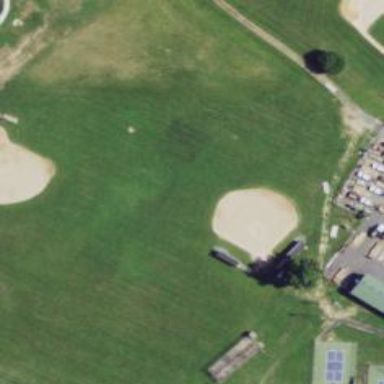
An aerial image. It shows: Softball pitch for leisure sports.